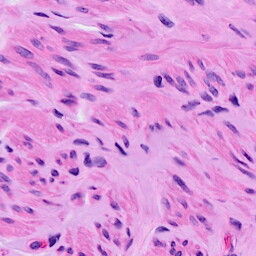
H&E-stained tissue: Ovarian